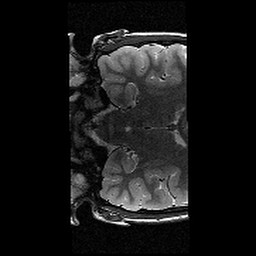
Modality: T2w
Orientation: coronal
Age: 13
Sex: female
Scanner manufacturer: siemens
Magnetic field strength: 3 T
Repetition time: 9.23 s
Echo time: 0.067 s